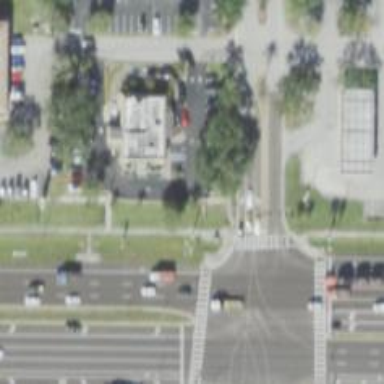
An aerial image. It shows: Marked crossing on the road.